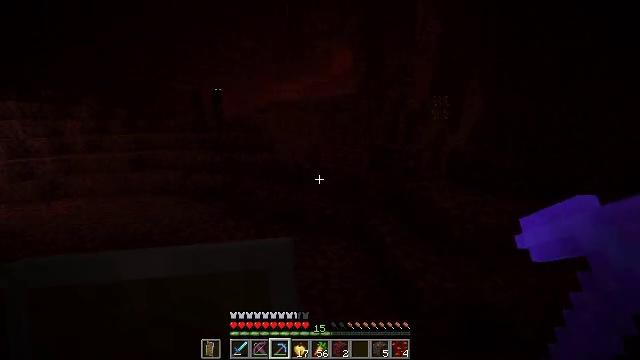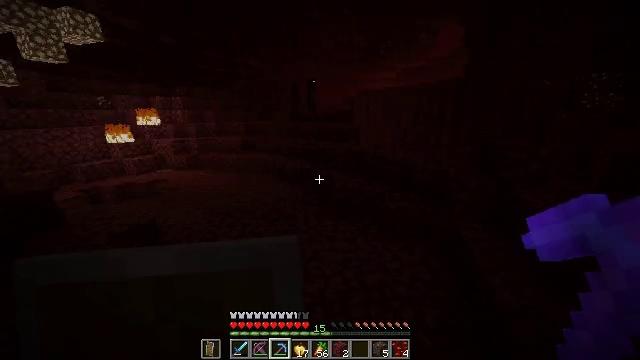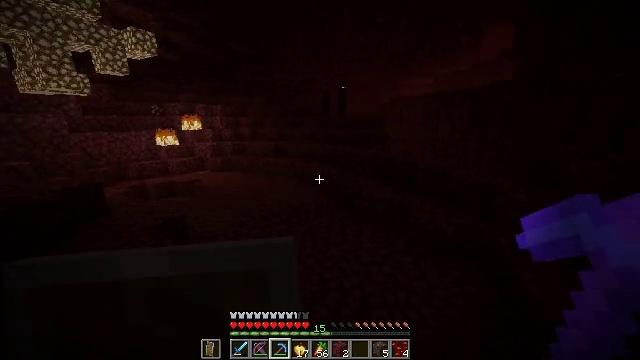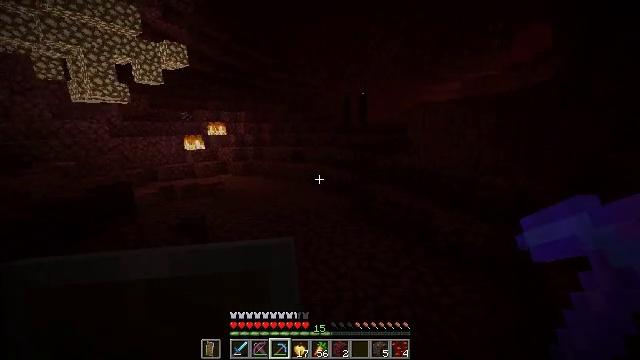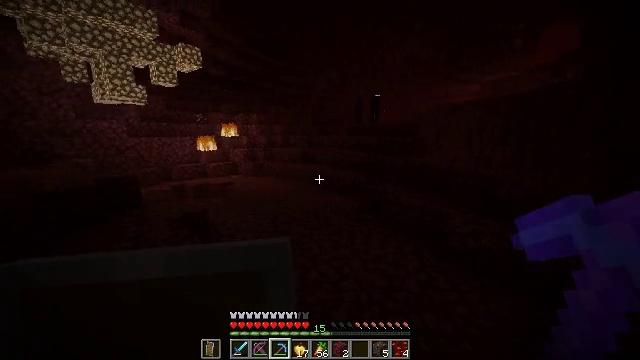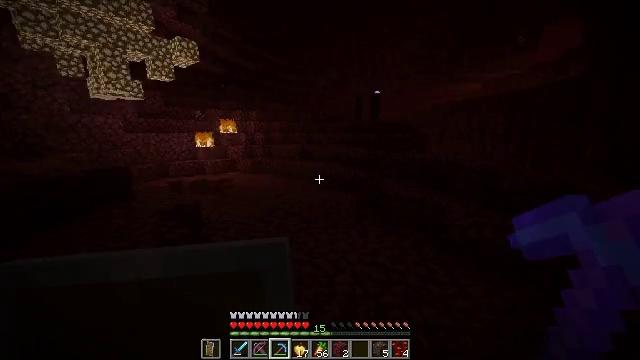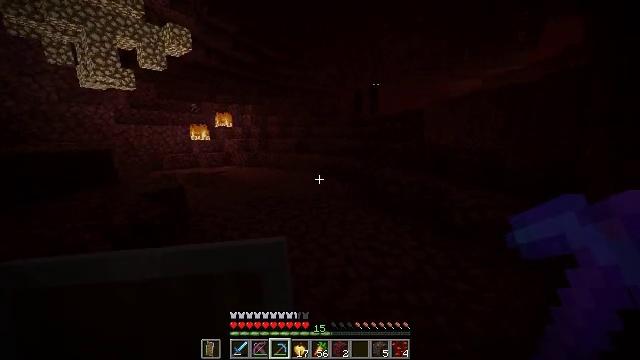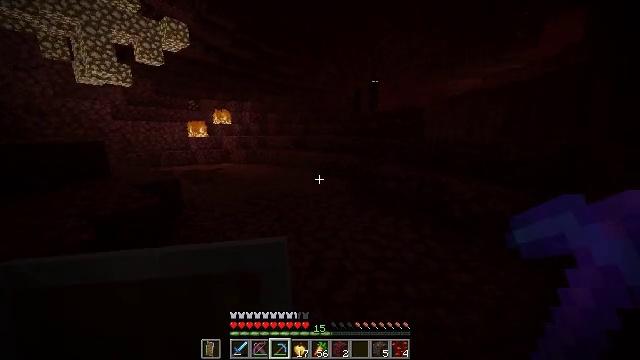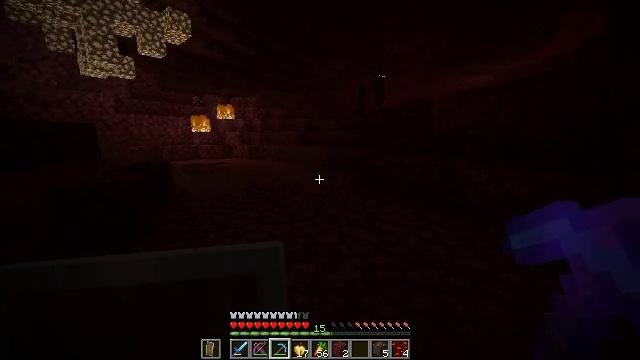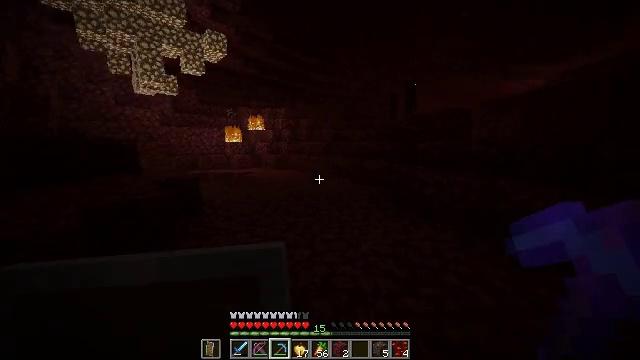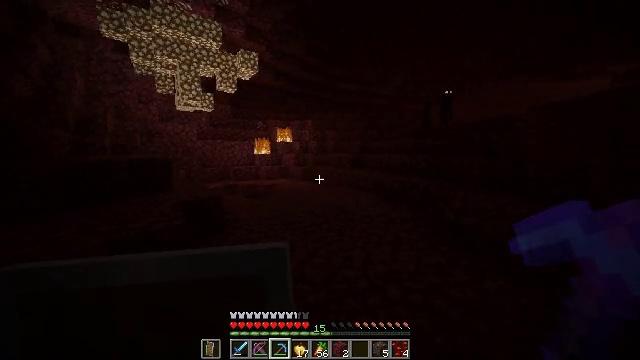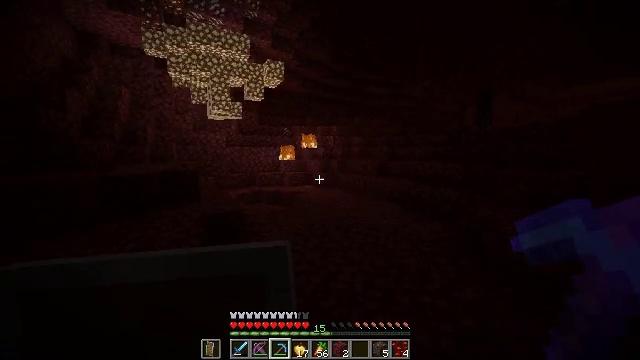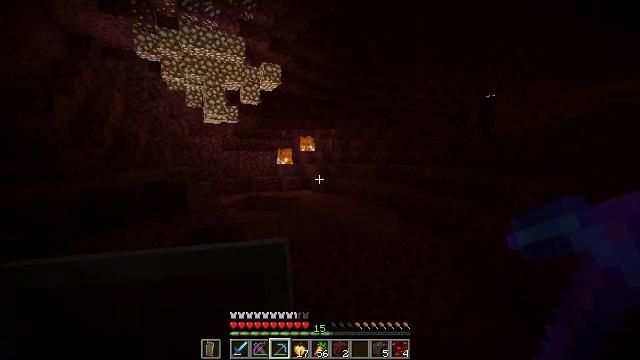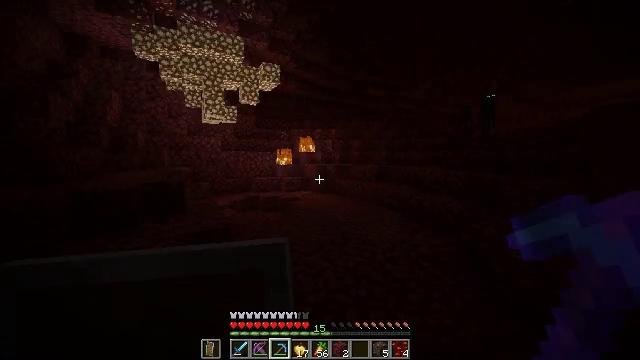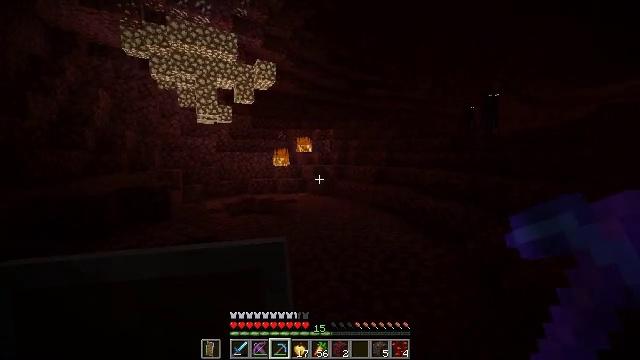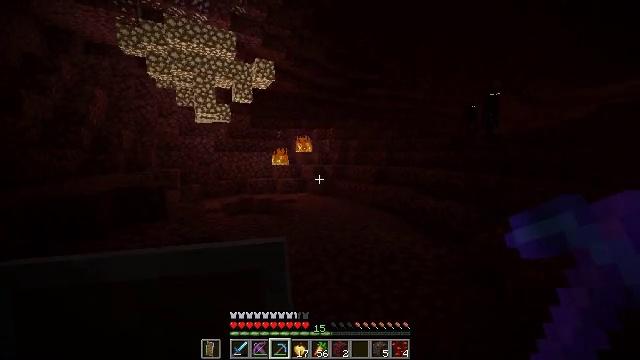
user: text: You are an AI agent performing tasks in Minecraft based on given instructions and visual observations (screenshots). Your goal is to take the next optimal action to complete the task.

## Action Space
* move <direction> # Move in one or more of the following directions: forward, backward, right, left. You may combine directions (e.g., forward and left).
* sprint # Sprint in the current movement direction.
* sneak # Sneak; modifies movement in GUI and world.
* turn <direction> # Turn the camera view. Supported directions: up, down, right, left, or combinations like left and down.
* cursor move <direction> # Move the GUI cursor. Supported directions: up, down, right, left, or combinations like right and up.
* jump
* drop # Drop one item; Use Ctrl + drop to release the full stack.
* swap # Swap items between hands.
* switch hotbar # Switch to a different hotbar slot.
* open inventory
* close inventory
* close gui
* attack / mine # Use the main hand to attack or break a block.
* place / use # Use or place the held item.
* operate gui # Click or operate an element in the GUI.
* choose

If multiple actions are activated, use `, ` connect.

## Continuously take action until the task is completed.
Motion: motion action
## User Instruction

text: Collect glowstone blocks for lighting.
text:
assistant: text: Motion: move forward, turn left and down, jump
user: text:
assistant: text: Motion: move forward, turn left and up, jump
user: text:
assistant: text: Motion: move forward, turn left and up, jump
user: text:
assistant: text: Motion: move forward, turn left and up, jump
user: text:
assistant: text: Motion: move forward, jump
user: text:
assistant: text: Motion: move forward, jump
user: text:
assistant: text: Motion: move forward, jump
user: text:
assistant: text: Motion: move forward, turn left, jump
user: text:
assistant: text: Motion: move forward, turn left and up, jump
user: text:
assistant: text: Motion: move forward, turn left and up, jump
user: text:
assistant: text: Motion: move forward, turn left, jump
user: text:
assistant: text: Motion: move forward, jump
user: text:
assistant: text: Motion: move forward, jump
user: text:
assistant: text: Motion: move forward
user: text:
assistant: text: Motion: move forward
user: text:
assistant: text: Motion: move forward
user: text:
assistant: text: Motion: move forward
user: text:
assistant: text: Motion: move forward
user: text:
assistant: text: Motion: move forward, turn left
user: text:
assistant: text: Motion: move forward, turn left and up
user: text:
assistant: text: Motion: move forward, turn left and up
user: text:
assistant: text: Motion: move forward, turn left and up
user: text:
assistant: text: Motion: move forward
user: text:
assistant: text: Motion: move forward
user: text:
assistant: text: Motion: move forward
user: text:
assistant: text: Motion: move forward
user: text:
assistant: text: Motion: move forward, turn left
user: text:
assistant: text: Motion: turn left and down
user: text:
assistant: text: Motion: turn left and down
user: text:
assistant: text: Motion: no_op